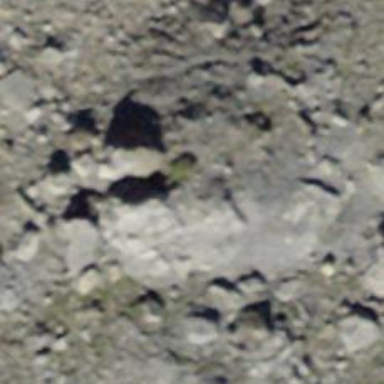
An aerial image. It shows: View of natural rock.